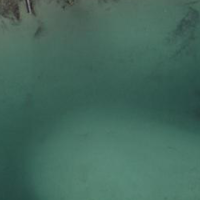
EUNIS habitat code: 14
Species observed at this site:
Acrocephalus palustris